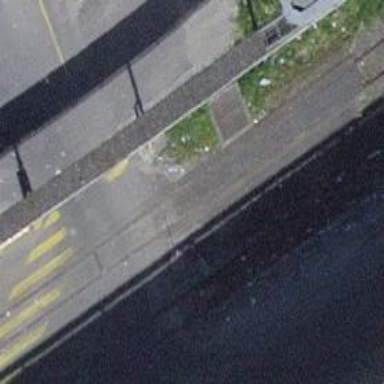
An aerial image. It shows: Level crossing along the railway.